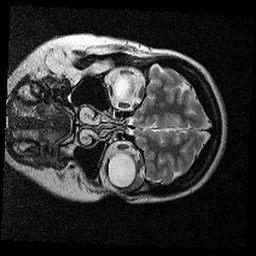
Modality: T2w
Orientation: coronal
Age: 28
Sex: female
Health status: ill
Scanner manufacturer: siemens
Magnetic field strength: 3 T
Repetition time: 7.05 s
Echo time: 0.085 s